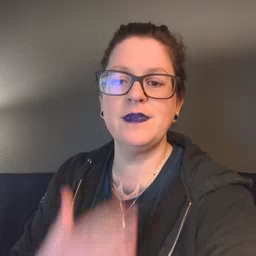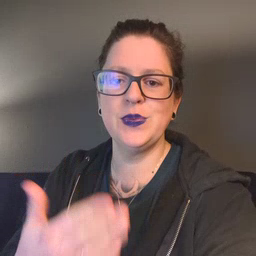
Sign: thankyou